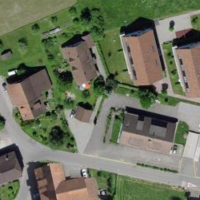
EUNIS habitat code: 54
Species observed at this site:
Erigeron speciosus